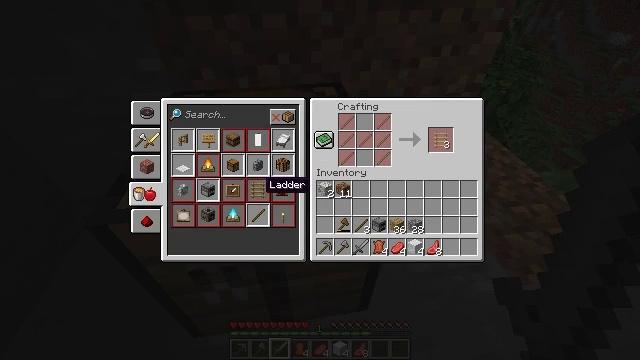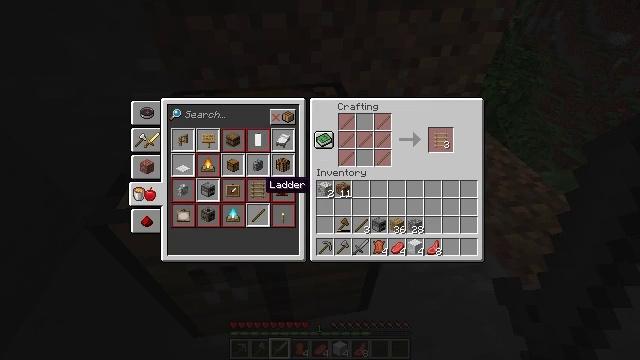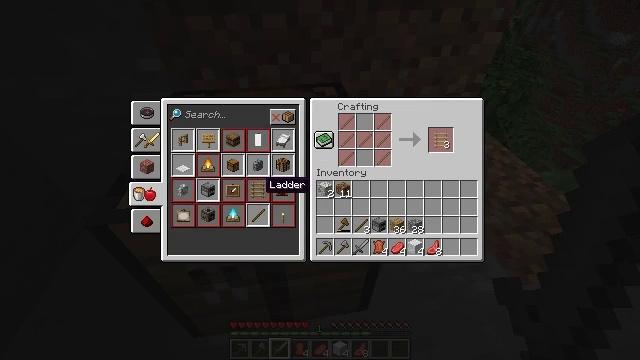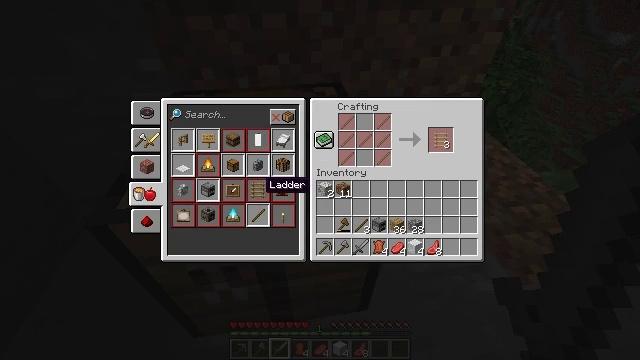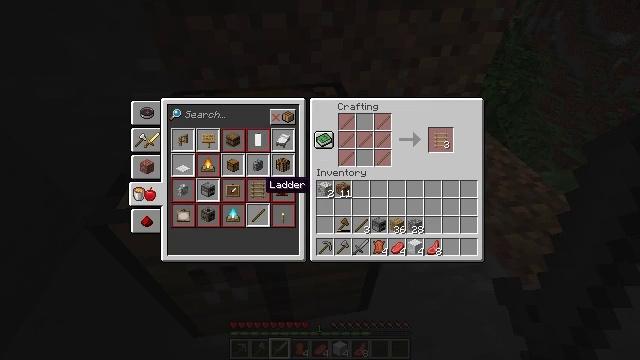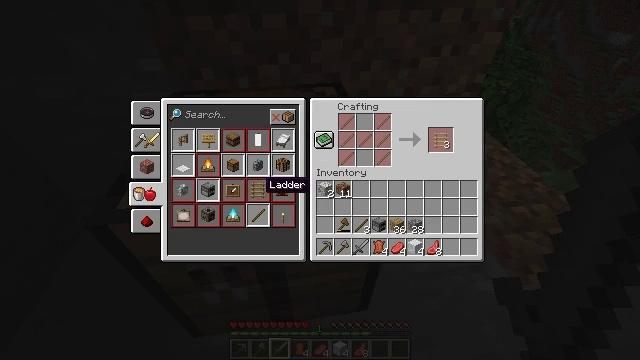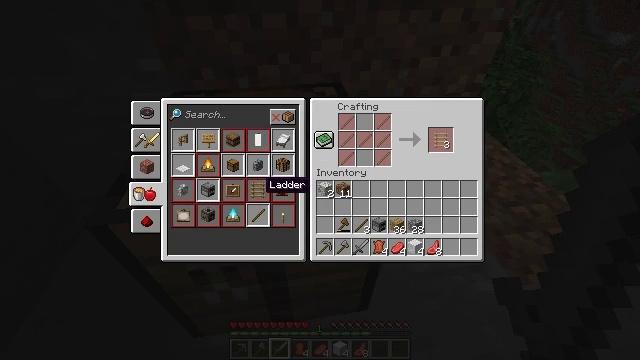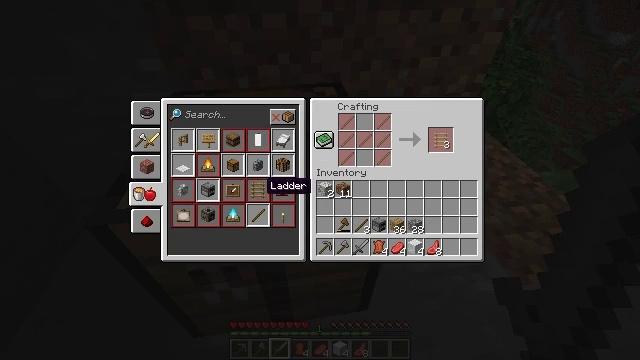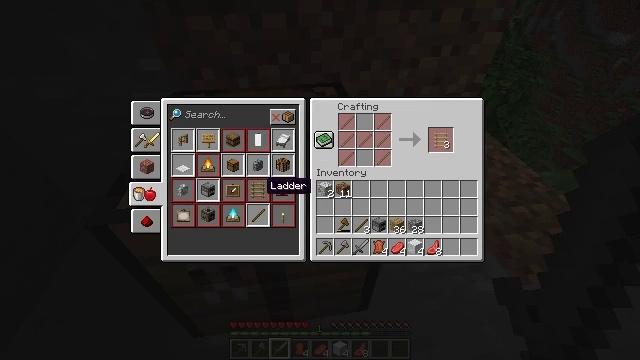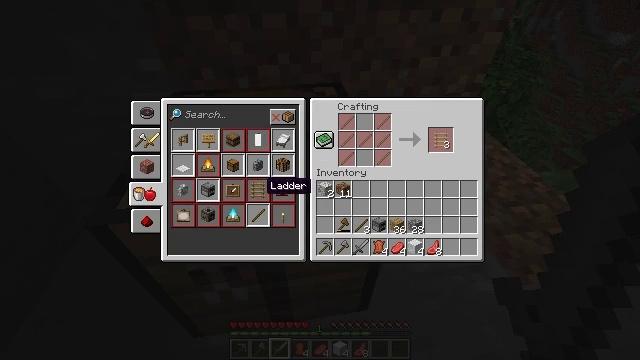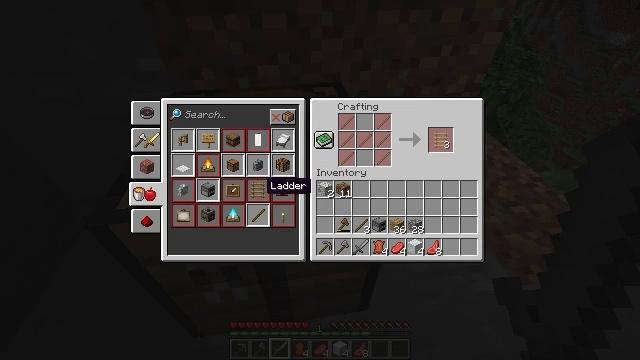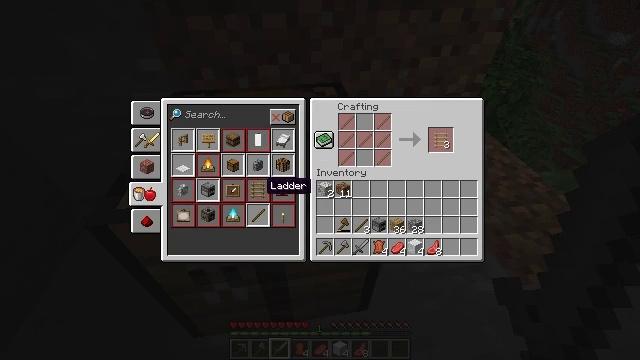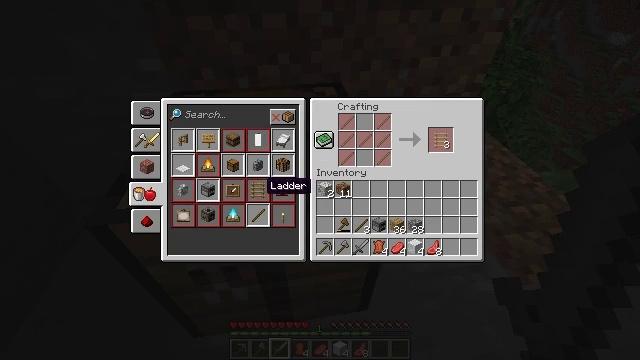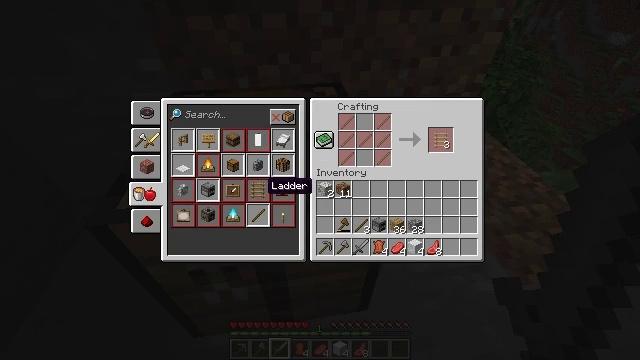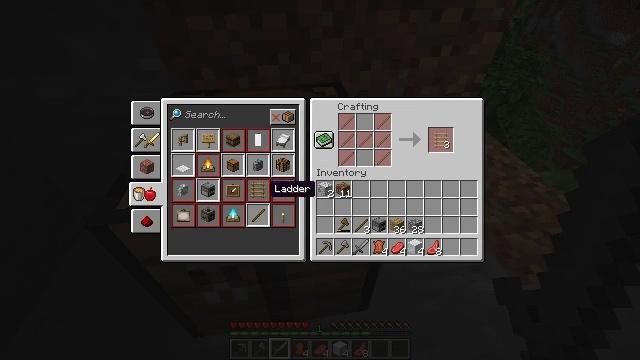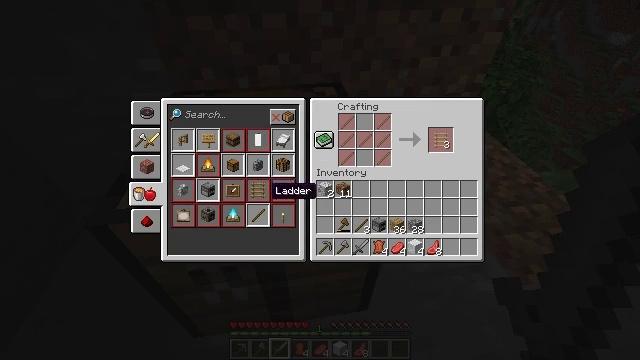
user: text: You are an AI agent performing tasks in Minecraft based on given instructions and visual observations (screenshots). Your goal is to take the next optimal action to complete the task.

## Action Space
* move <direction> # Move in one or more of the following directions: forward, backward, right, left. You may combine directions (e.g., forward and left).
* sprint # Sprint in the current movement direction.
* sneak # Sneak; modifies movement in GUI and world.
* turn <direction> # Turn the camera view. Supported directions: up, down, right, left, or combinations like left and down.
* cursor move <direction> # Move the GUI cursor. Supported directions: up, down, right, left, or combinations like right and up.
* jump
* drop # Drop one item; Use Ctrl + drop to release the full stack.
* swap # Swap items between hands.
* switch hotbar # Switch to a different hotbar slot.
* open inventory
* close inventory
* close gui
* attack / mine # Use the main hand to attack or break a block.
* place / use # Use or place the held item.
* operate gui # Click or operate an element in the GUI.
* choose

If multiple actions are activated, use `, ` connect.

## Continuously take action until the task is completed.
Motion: motion action
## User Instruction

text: Craft leather boots.
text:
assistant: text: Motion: no_op
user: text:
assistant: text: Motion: no_op
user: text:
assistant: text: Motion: no_op
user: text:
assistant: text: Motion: no_op
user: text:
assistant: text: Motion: no_op
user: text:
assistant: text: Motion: no_op
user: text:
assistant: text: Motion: no_op
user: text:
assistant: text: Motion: no_op
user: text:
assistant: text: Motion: no_op
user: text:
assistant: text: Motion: no_op
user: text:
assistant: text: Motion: no_op
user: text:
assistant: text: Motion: no_op
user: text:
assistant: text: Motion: no_op
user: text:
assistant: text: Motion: no_op
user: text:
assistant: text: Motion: no_op
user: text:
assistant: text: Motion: cursor move right
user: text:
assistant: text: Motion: no_op
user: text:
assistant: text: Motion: cursor move down
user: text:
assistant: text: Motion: no_op
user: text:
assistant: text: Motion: no_op
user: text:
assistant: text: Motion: no_op
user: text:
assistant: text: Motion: no_op
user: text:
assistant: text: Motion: no_op
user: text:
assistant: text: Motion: no_op
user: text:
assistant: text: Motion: no_op
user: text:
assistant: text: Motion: cursor move left
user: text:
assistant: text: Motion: cursor move left
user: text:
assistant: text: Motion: cursor move left
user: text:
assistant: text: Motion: no_op
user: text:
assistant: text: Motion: no_op